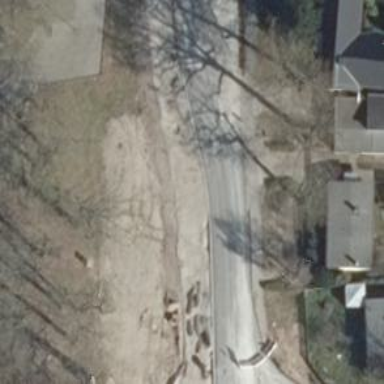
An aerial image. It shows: Sidewalk along the footway.